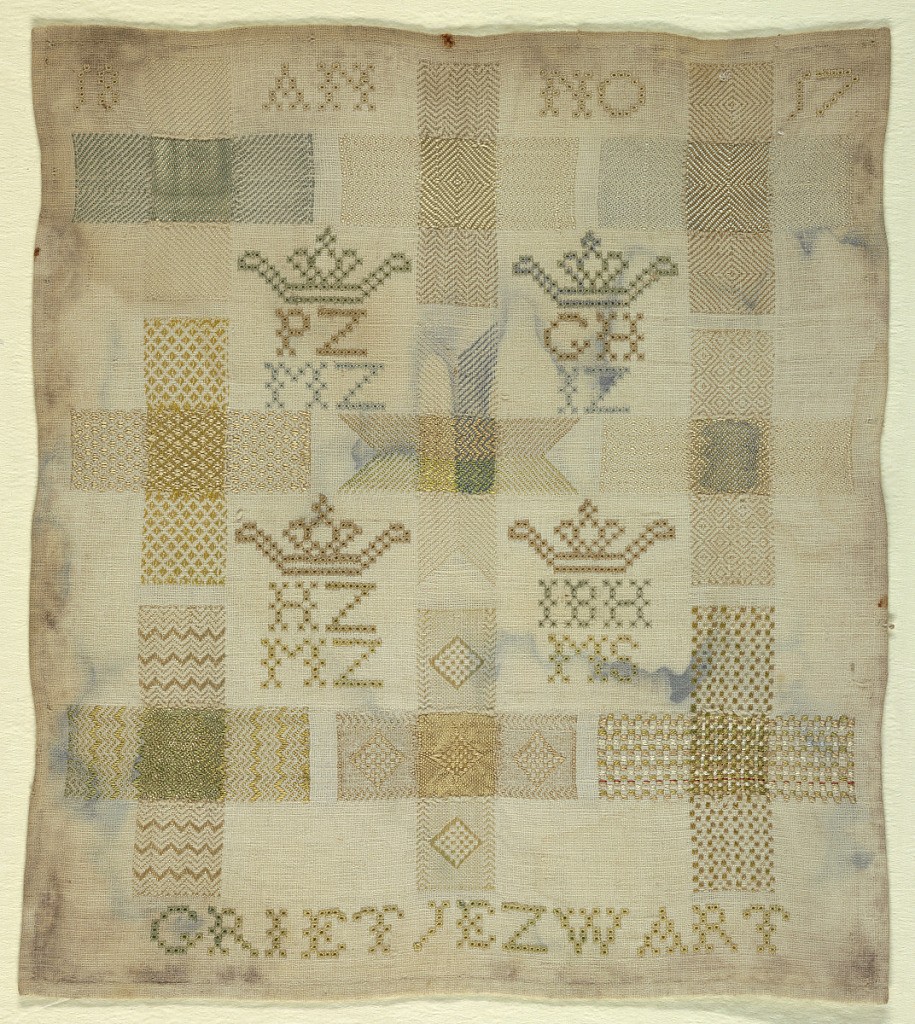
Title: Sampler
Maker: Greitje Zwart
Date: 1817
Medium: silk embroidery on cotton foundation Technique: embroidered in running (pattern darning) and eyelet stitches on plain weave foundation
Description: Nine darning crosses with crowned pairs of initials at the center.